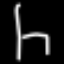
Label: chair